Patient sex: M
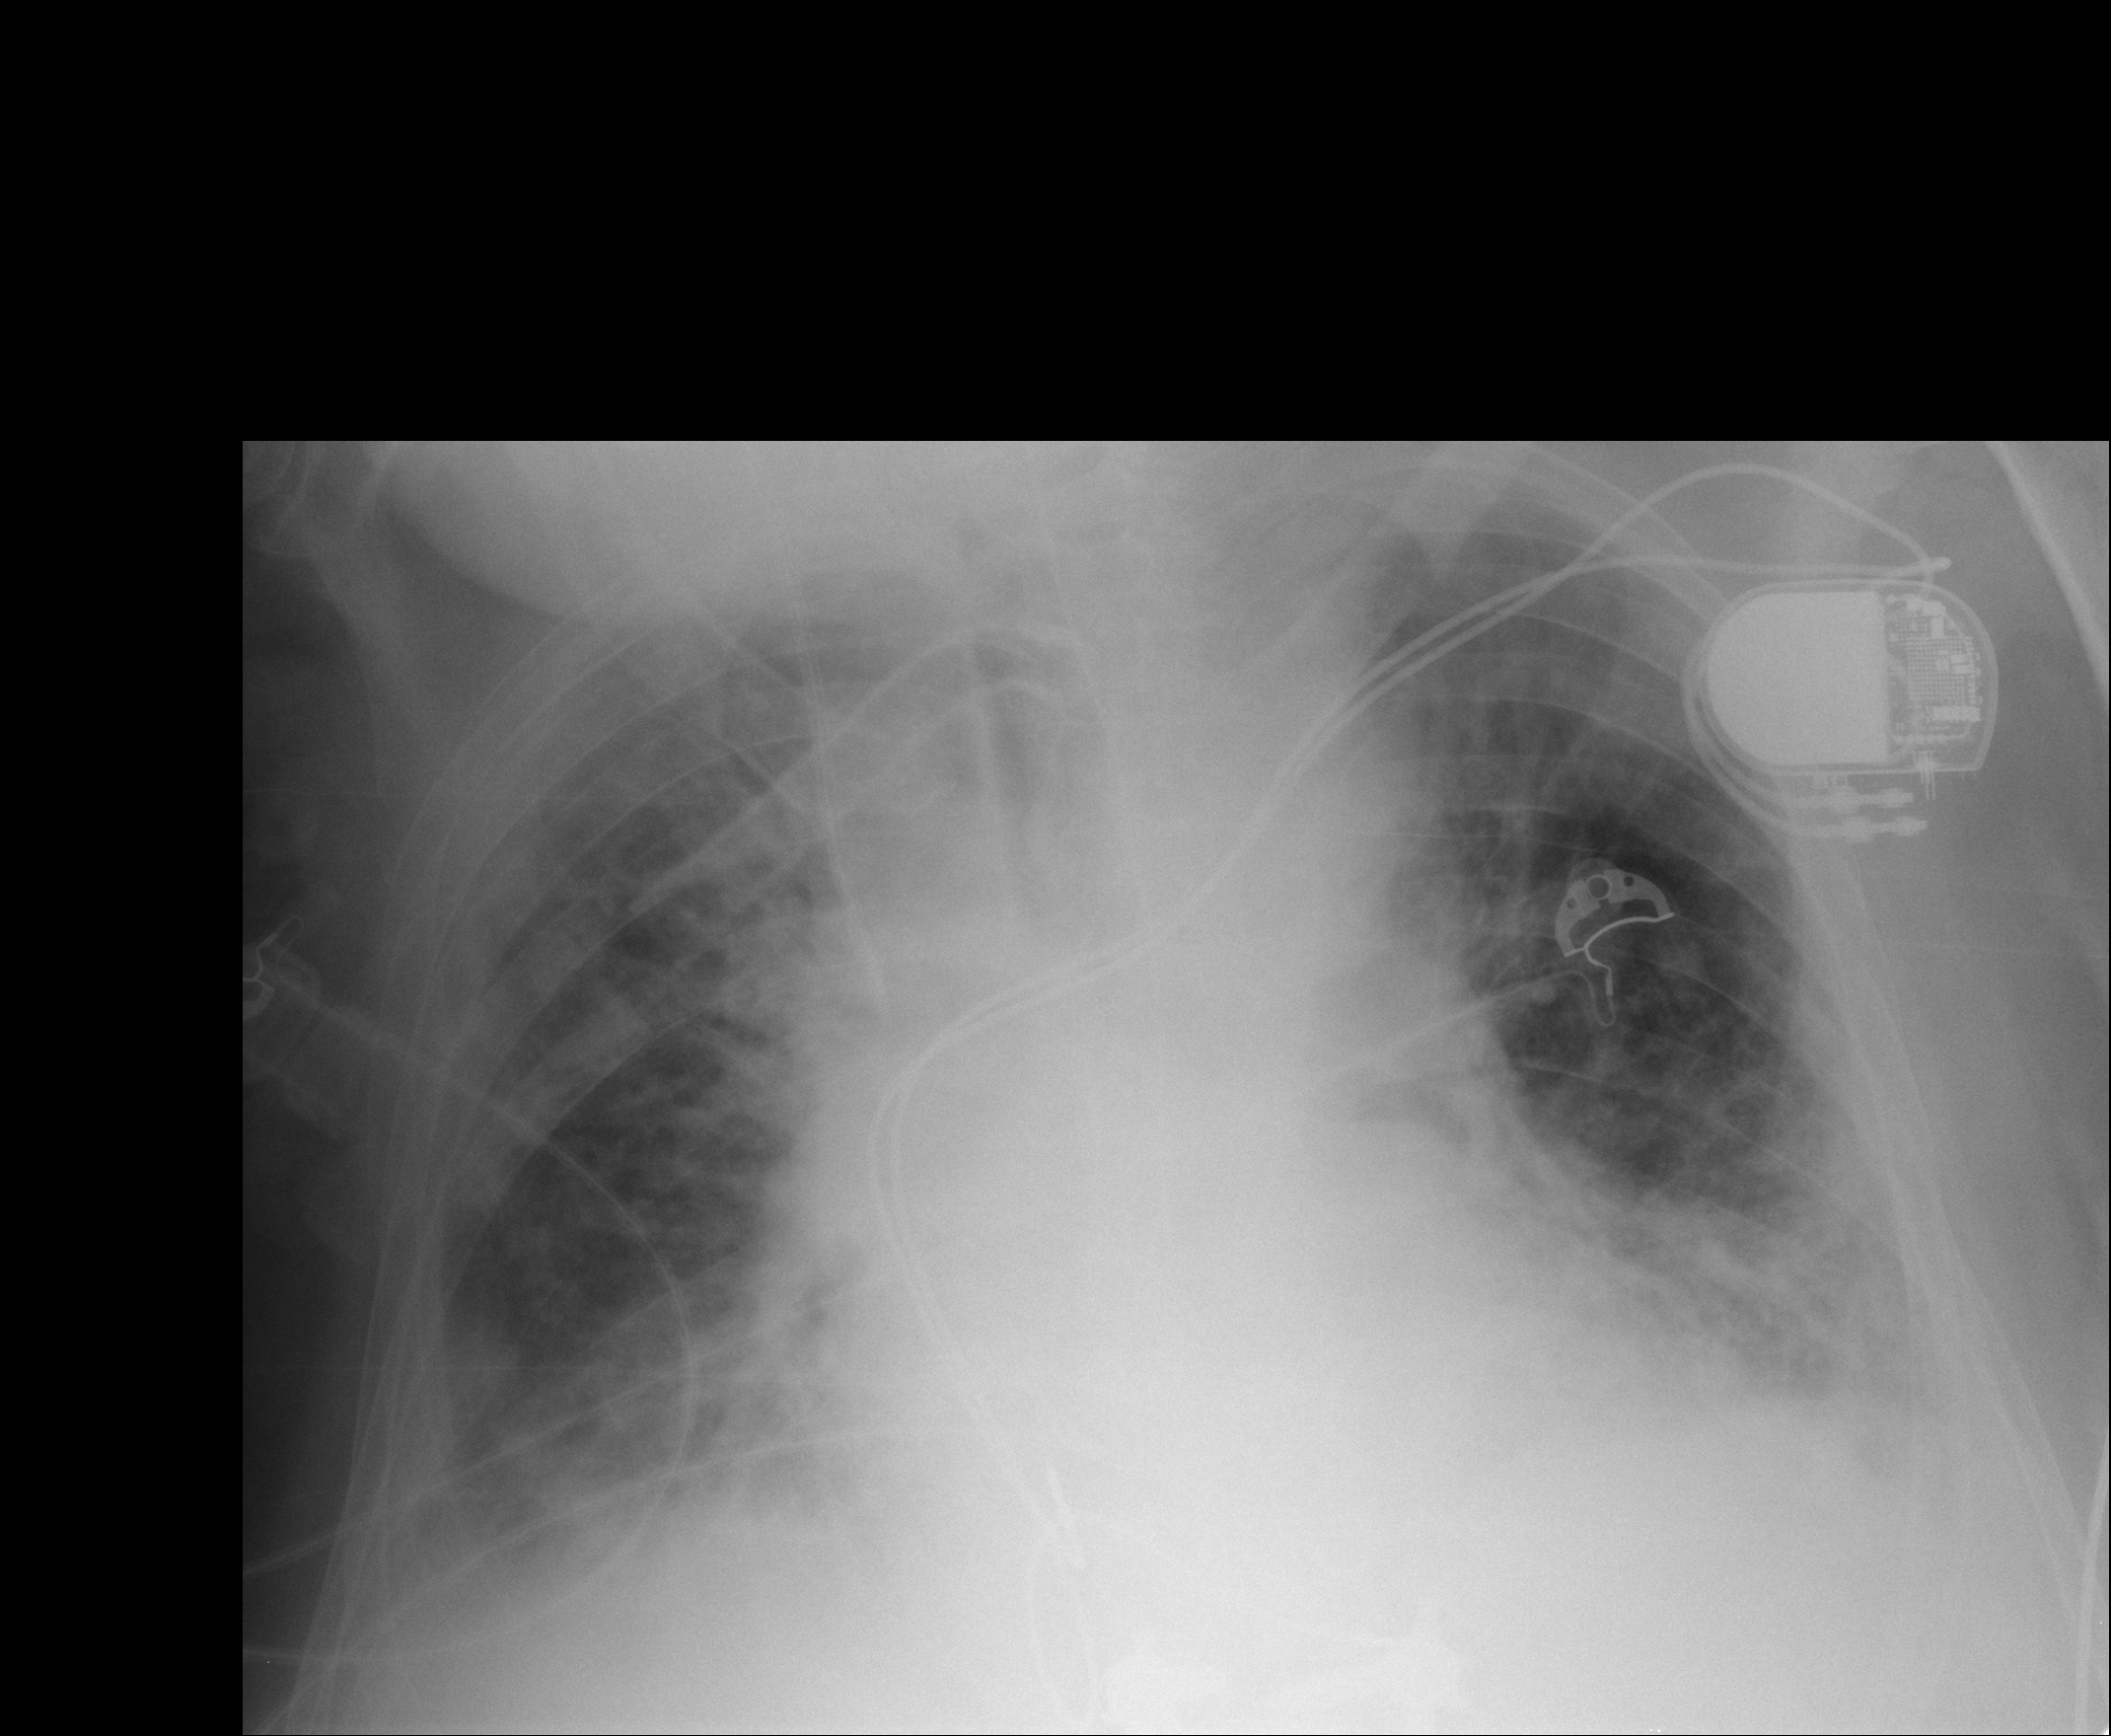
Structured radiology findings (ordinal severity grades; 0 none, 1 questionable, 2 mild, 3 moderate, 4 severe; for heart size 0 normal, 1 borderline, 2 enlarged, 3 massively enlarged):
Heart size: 2
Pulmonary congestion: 3
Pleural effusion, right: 2
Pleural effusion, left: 2
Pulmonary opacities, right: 3
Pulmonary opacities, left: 3
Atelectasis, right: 2
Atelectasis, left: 2